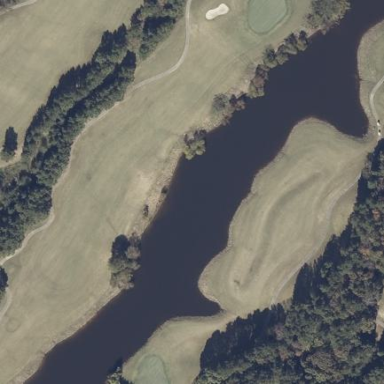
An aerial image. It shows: Water hazard on golf course. The hazard is natural water feature.